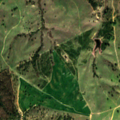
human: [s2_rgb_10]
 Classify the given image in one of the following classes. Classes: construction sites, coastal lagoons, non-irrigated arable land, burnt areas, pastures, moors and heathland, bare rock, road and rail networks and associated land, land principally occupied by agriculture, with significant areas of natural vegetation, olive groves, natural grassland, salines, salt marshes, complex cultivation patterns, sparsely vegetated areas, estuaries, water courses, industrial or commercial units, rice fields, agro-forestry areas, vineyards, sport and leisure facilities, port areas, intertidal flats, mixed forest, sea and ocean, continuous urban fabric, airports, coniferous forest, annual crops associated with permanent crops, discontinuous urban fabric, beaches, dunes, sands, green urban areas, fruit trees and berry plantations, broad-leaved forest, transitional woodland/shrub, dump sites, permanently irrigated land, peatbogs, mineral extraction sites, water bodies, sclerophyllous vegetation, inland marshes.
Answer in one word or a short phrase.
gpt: non-irrigated arable land, broad-leaved forest, transitional woodland/shrub